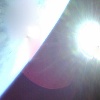
Label: sunburn